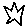
Label: star